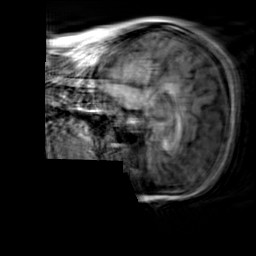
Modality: T1w
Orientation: sagittal
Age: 30
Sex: female
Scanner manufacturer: siemens
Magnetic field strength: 3 T
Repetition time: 2.3 s
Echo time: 0.00303 s